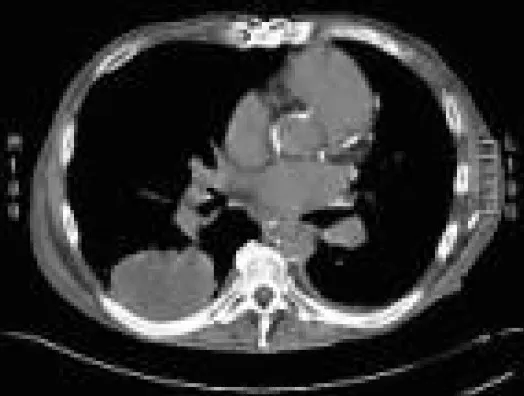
CT chest shows pleural based lesion in the right lower lobe measuring 7 cm (SI) x 5.4 cm (AP) x 7.9 cm (TV).
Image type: radiology (ct)